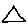
Label: triangle